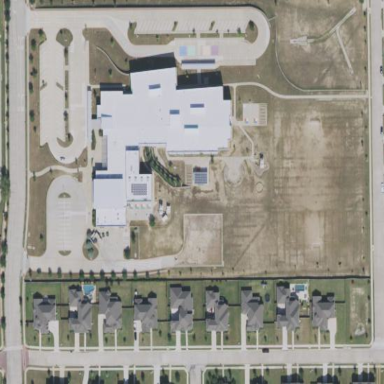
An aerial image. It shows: School.